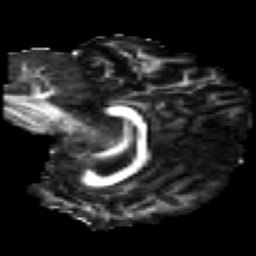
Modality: FA
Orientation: sagittal
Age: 24
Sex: male
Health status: healthy
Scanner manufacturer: philips
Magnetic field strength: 3 T
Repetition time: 10.623 s
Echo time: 0.07044 s